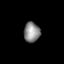
Tissue: lung
Cell type: Epithelial cells
Senescence score: 0.2342
Nuclear area (px): 318
Mean DAPI intensity: 137.994